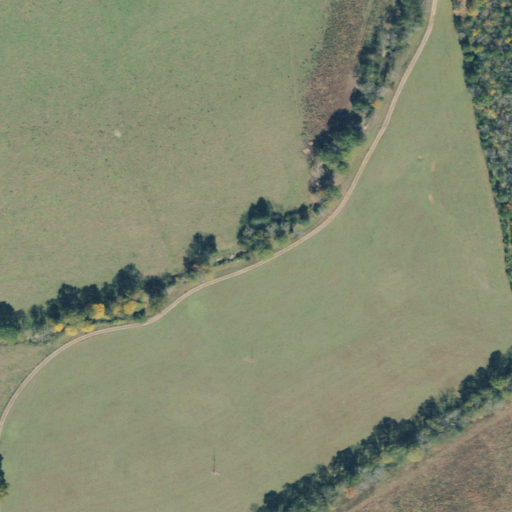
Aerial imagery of valley in Tennessee named Vaughn Hollow containing pasture, open development, grassland, mixed forest, and deciduous forest